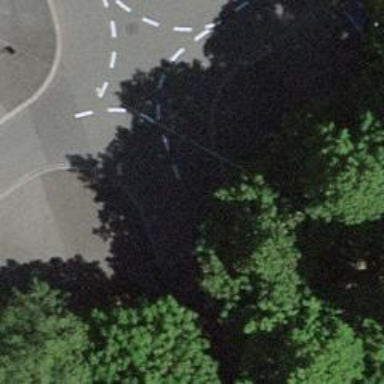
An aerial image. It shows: Kerb barrier.